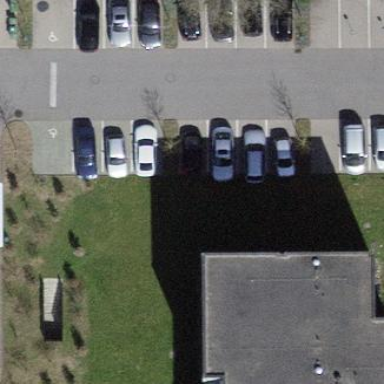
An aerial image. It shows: Parking area with surface.